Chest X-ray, PA view. Patient: 50 years old, sex F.
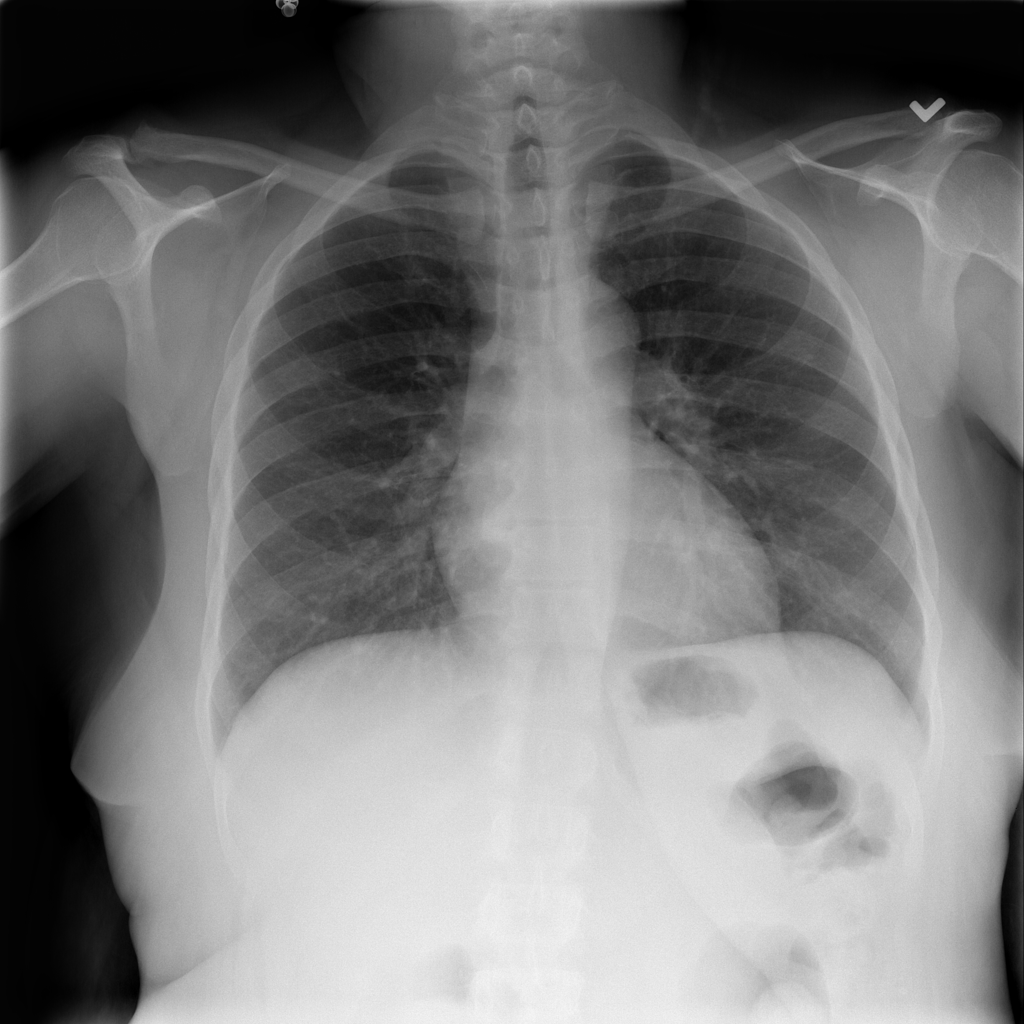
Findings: No Finding